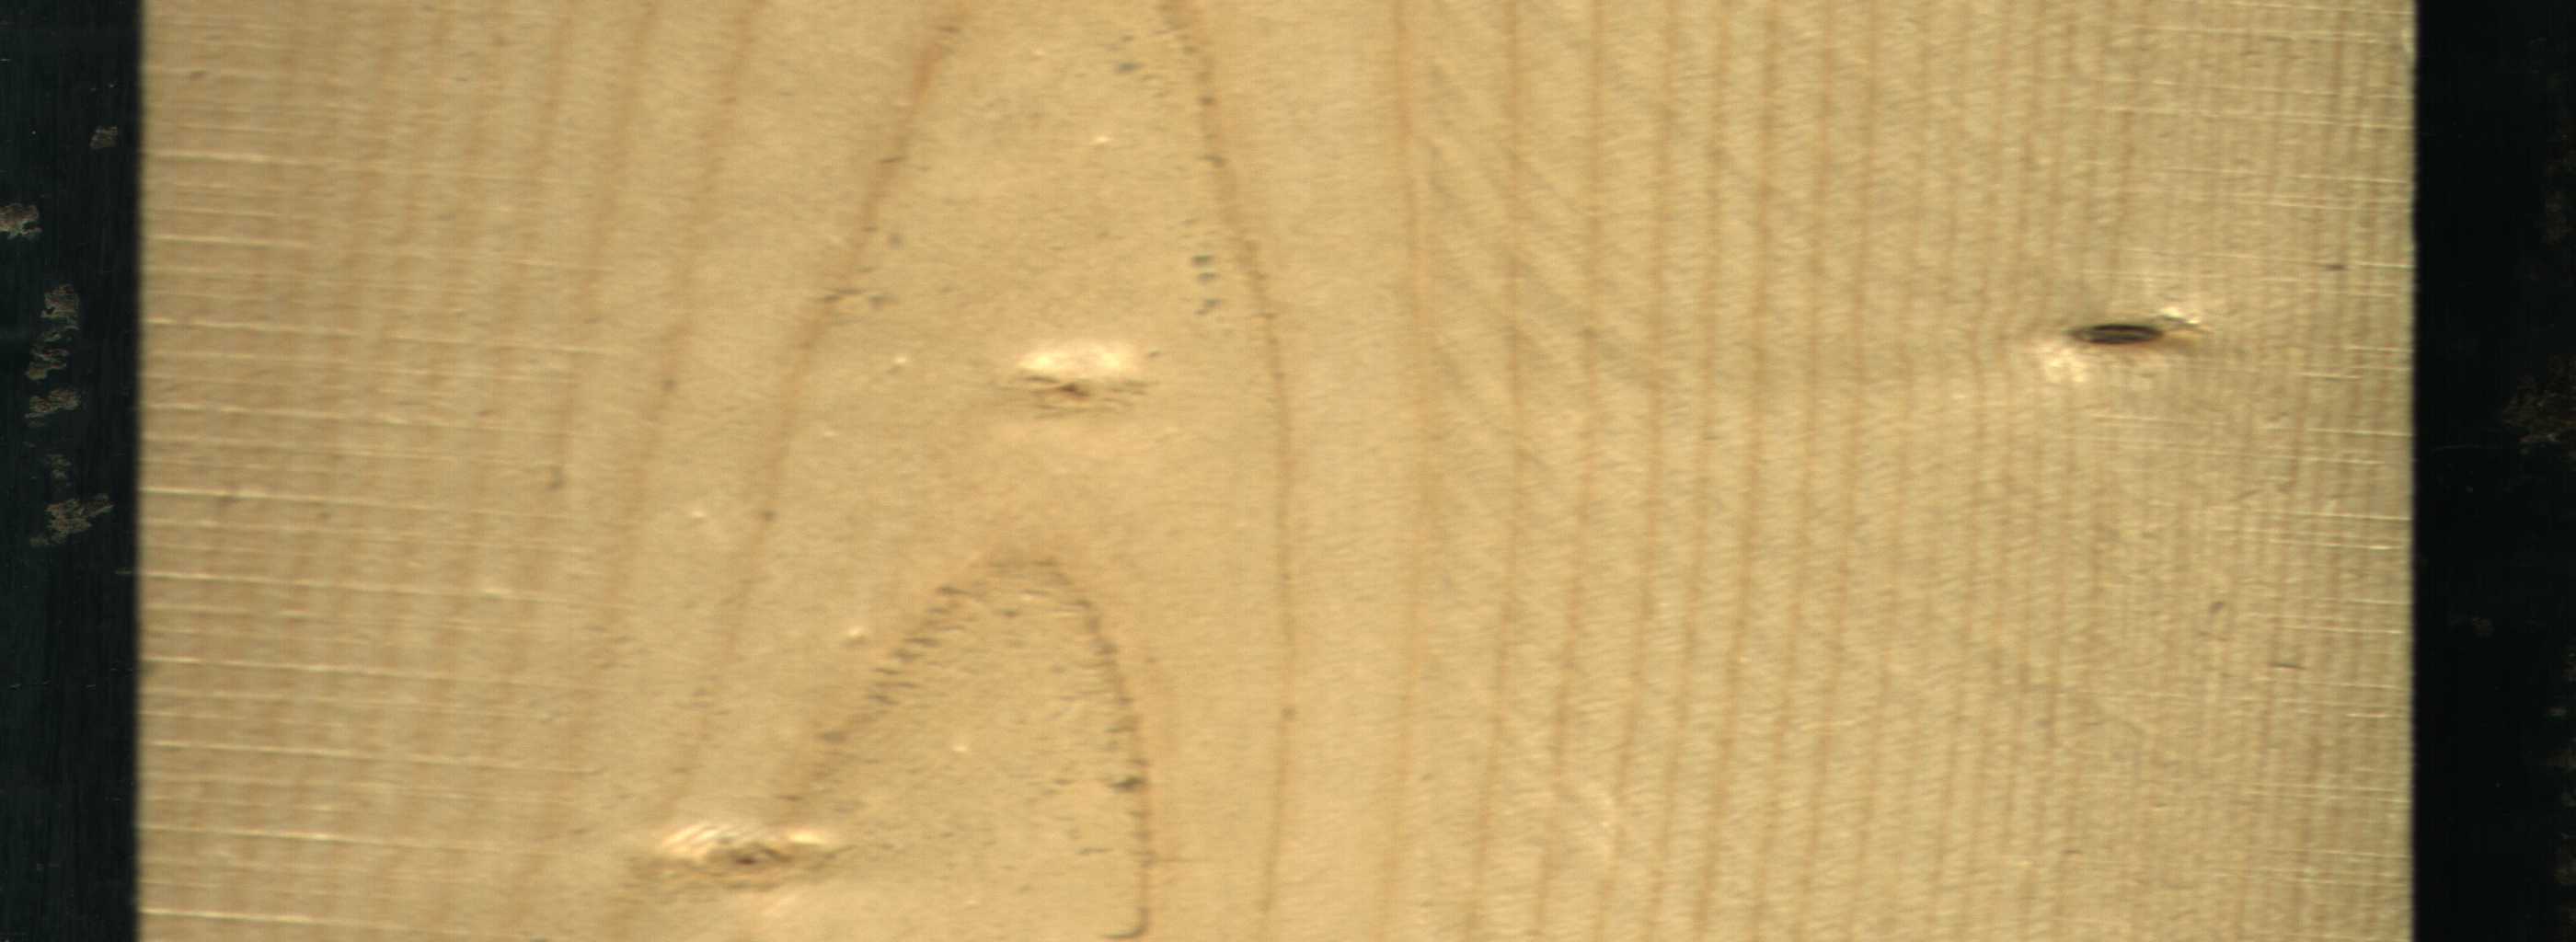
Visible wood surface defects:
Dead_Knot
Live_Knot